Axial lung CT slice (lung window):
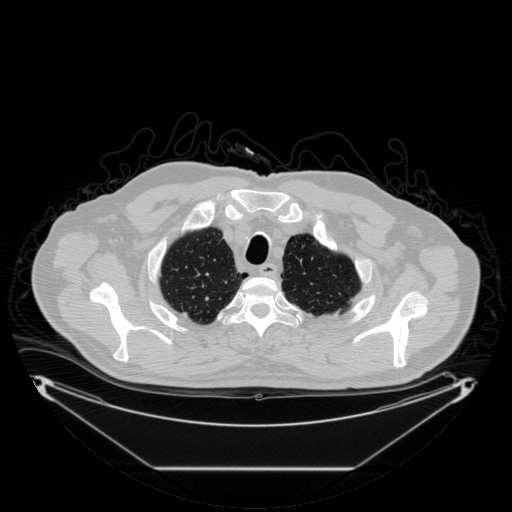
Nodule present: no